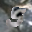
Label: 5